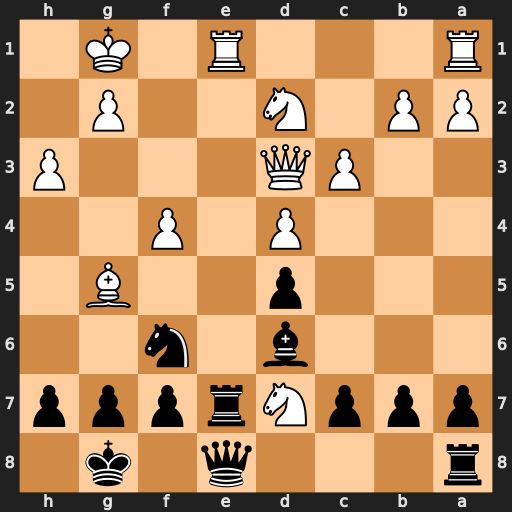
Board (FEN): r3q1k1/pppNrppp/3b1n2/3p2B1/3P1P2/2PQ3P/PP1N2P1/R3R1K1
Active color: b
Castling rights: -
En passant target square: -
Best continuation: Rxe1+ Rxe1 Qxe1+